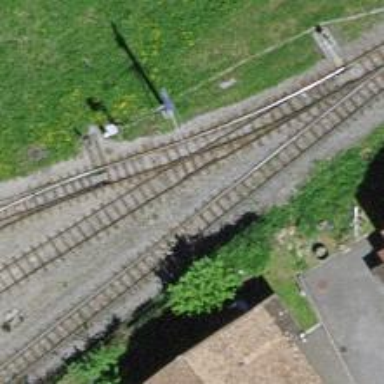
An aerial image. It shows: Narrow-gauge railway with electrified tracks using contact line. Located in service yard with one track.